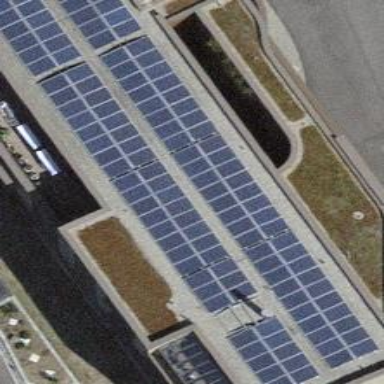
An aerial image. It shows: Solar power generator.